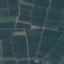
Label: PermanentCrop